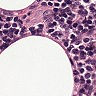
Metastatic tissue present: no